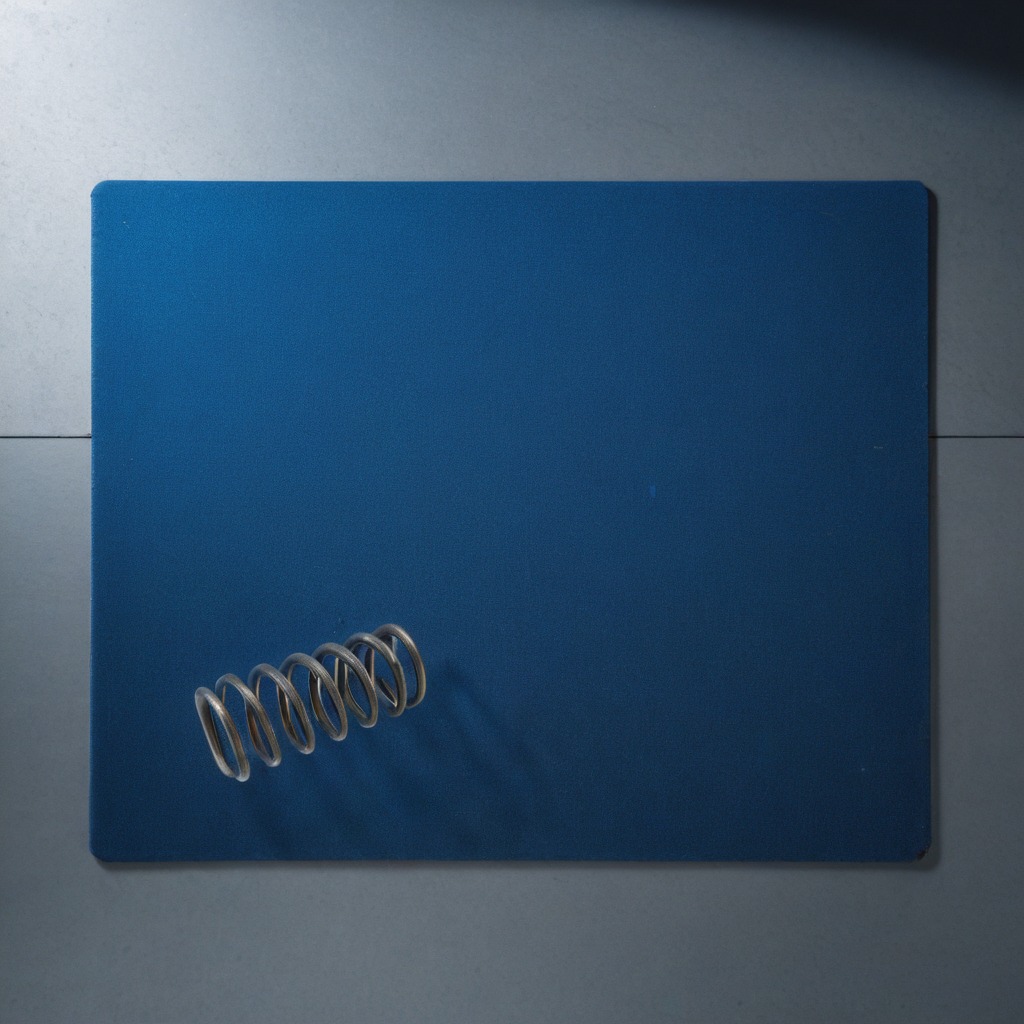
A coiled metal spring is lying on the tabletop.